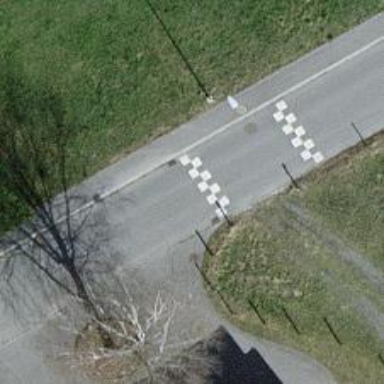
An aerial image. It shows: Traffic calming hump on the road.